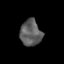
Tissue: prostate
Cell type: T cells
Senescence score: 0.2924
Nuclear area (px): 542
Mean DAPI intensity: 94.07